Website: home-depot
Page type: delivery-shipping
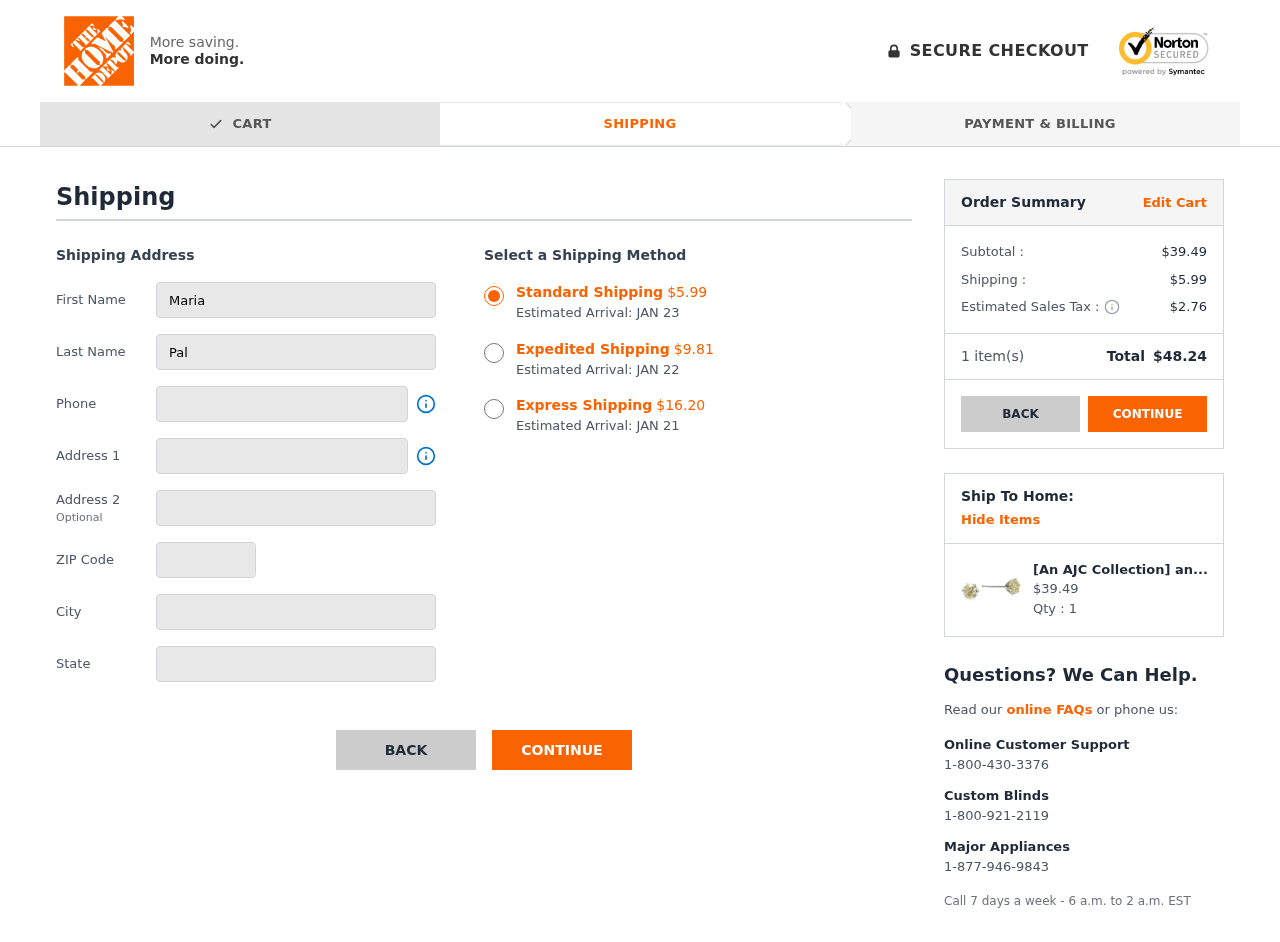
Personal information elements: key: PII_CITY
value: Port Mitchell
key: PII_FIRSTNAME
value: Maria
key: PII_LASTNAME
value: Palmer
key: PII_PHONE
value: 7409055607
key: PII_POSTCODE
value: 81615
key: PII_STATE
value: Arkansas
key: PII_STREET
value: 82788 Kelly Motorway
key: PII_STREET2
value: Apt. 391
Product elements: key: PRODUCT1_NAME
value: [An AJC Collection] an AJC Collection [] with a Certificate Diamond Platinum 900 Earrings total 1.00
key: PRODUCT1_PRICE
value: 39.49
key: PRODUCT1_QUANTITY
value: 1
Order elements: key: ORDER_SHIPPING_COST_STANDARD
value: $5.99
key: ORDER_DELIVERY_DATE
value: JAN 23
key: ORDER_SHIPPING_COST_EXPEDITED
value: $9.81
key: ORDER_DELIVERY_DATE_EXPEDITED
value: JAN 22
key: ORDER_SHIPPING_COST_EXPRESS
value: $16.20
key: ORDER_DELIVERY_DATE_EXPRESS
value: JAN 21
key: ORDER_SUBTOTAL
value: $39.49
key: ORDER_SHIPPING_COST
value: $5.99
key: ORDER_TAX
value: $2.76
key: ORDER_NUM_ITEMS
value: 1
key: ORDER_TOTAL
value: $48.24